Interaction volume radius: 5 \u00c5
Interaction volume height: 20 \u00c5
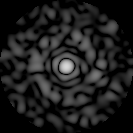
Disorder parameter: 0.8843